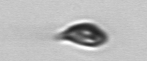
Label: Cryptophyta